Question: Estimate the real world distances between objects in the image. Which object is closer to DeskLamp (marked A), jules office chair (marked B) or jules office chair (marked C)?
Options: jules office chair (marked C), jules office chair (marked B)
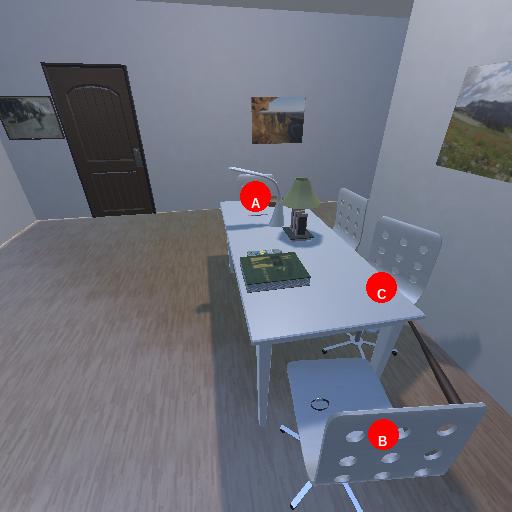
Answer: jules office chair (marked C)